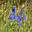
Label: 4